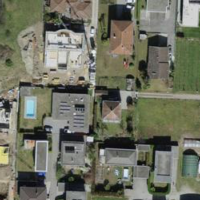
EUNIS habitat code: 54
Species observed at this site:
Ajuga reptans